Interaction volume radius: 5 \u00c5
Interaction volume height: 10 \u00c5
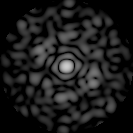
Disorder parameter: 0.8707